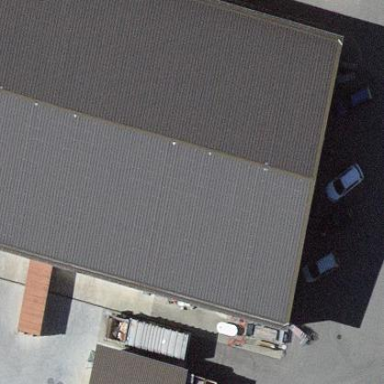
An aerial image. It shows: Warehouse.